Question: I'm following the <URL>.
Right here:

Number 1 clearly says to change Number 2 to my "APP_ID" but I don't know where to find what my APP_ID is. How can I find this?
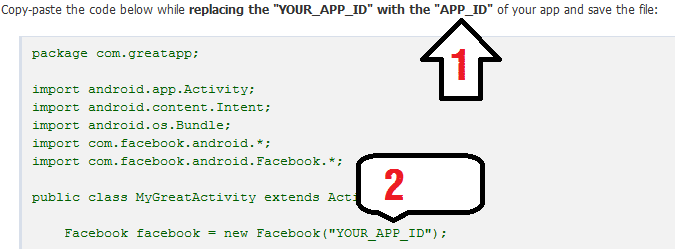
Answer: Go to: <URL> and click on your app there. You will see your App Id and App Secret.